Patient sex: F
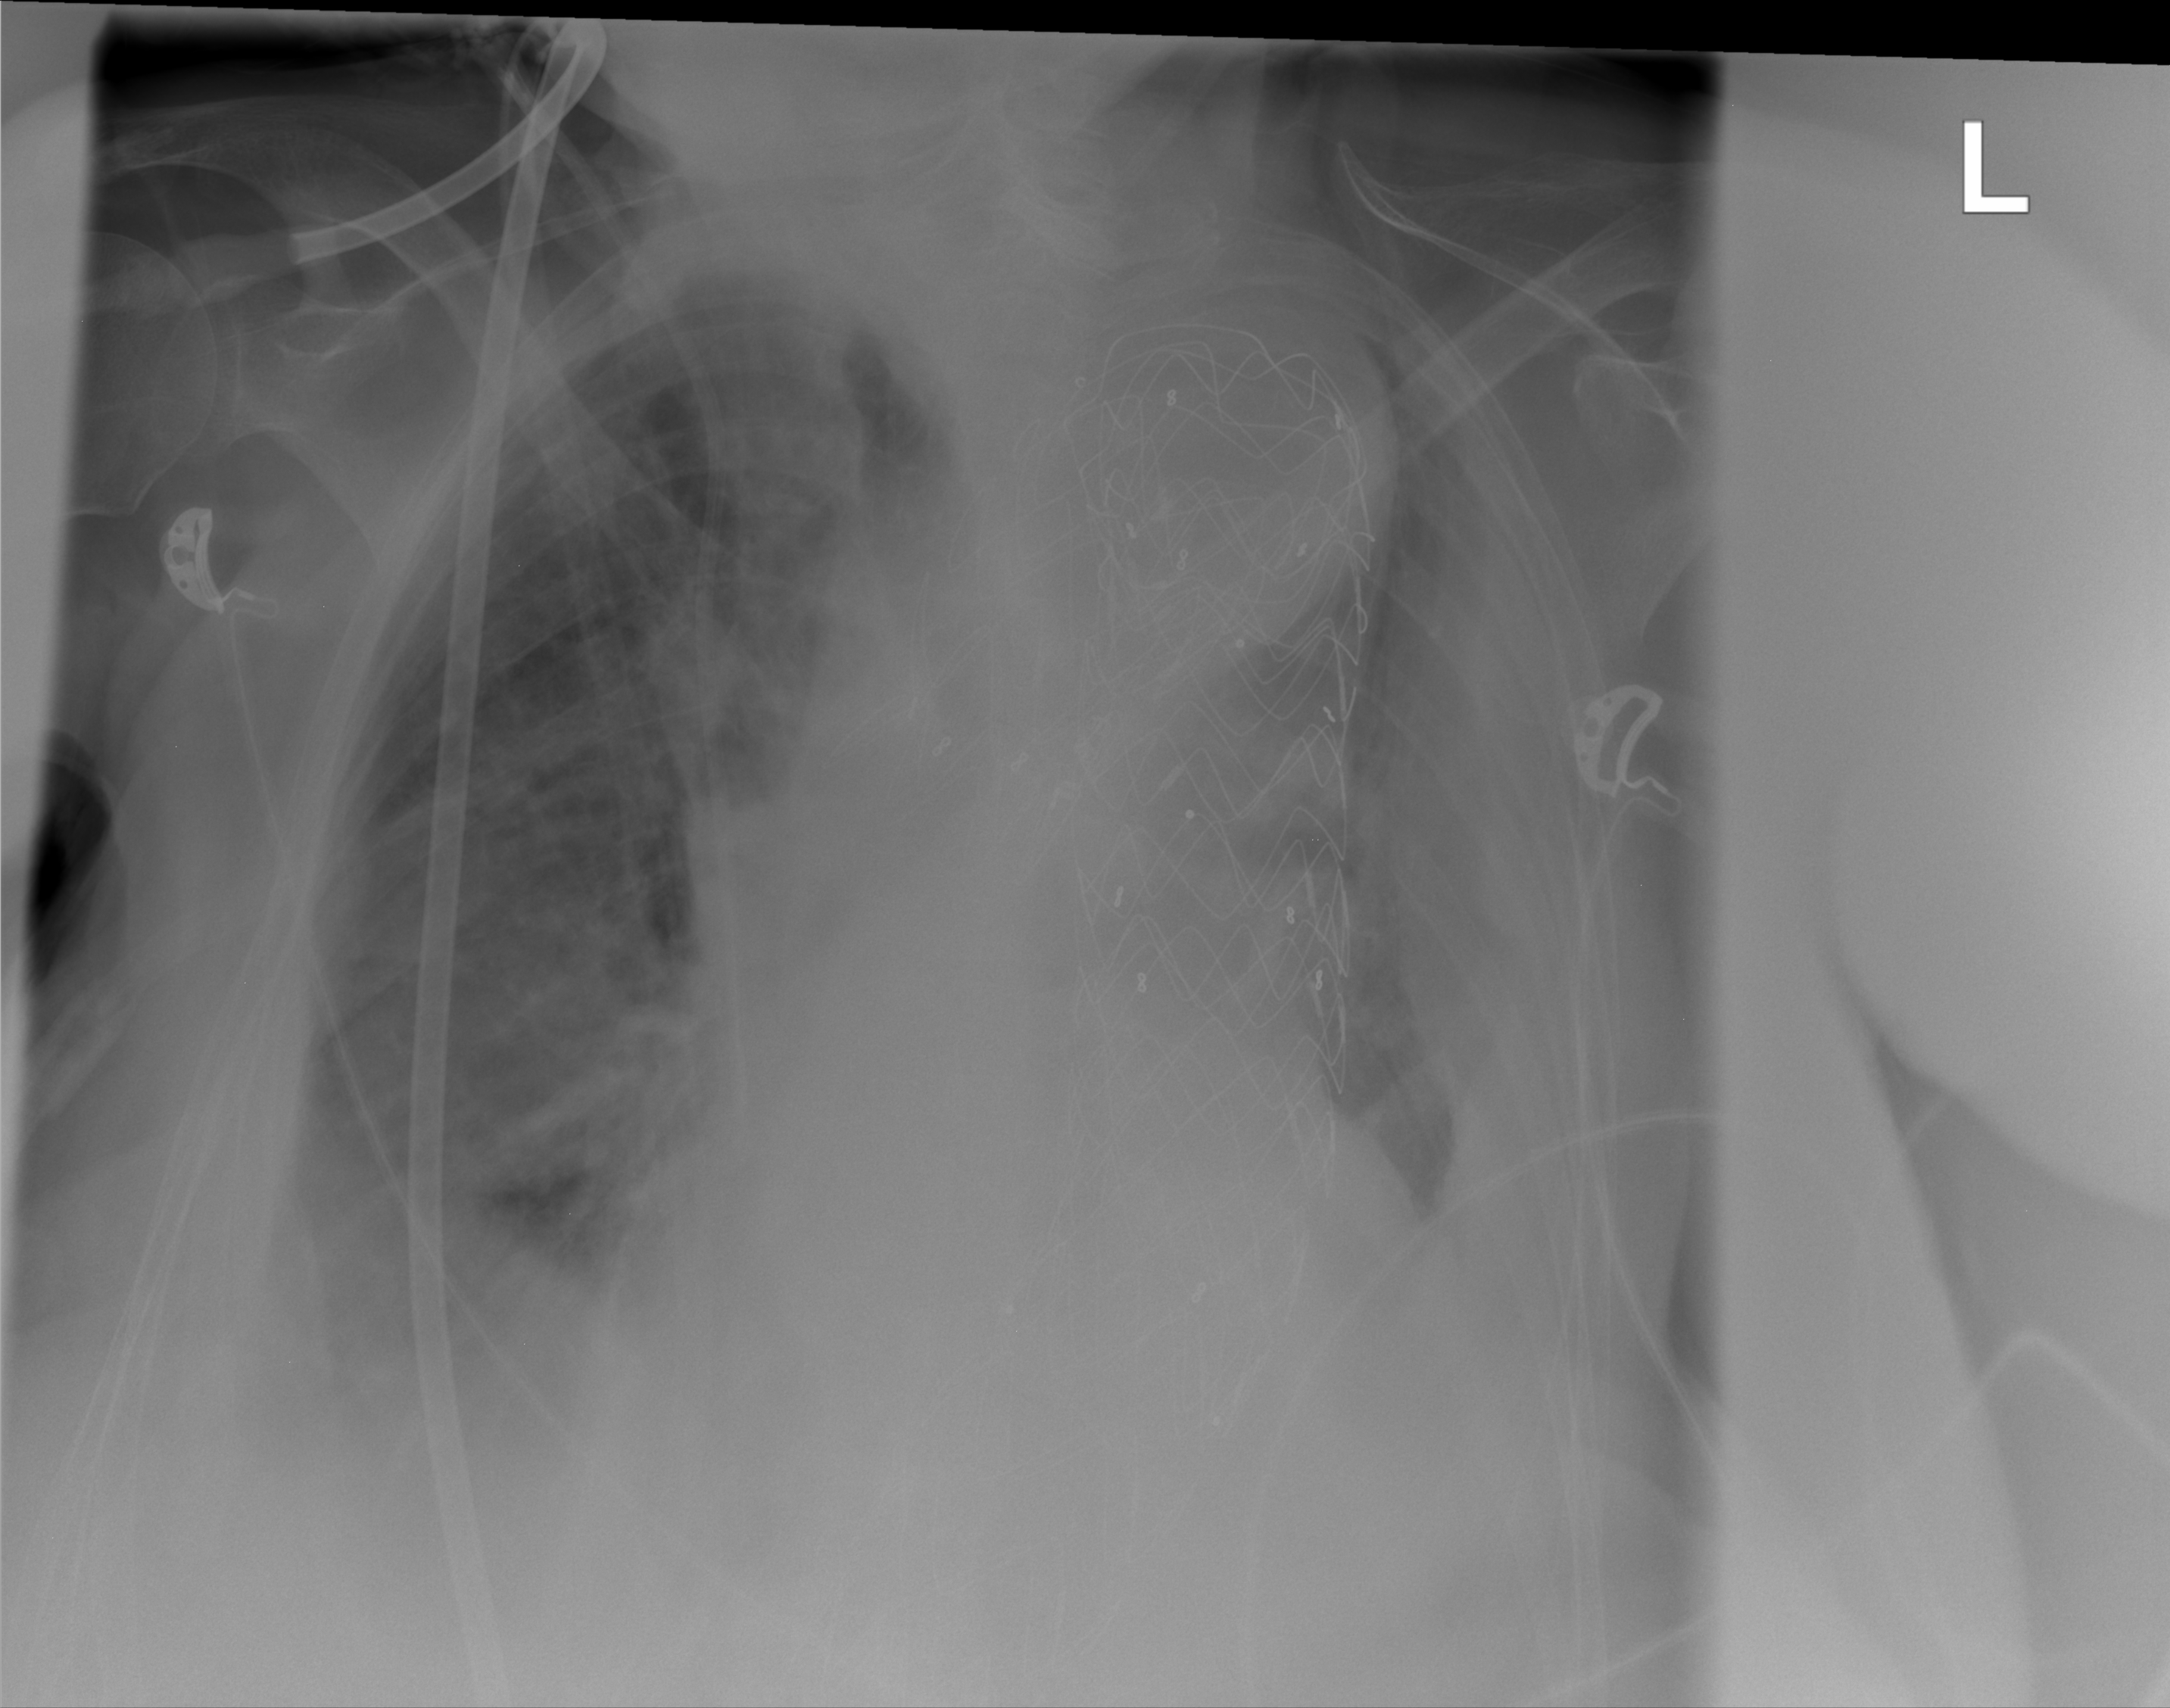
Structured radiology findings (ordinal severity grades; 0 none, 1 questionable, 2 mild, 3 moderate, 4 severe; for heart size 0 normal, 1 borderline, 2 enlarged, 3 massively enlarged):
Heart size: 2
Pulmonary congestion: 2
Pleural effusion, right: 2
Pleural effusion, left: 3
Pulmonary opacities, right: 0
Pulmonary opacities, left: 2
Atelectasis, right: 3
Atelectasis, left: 3